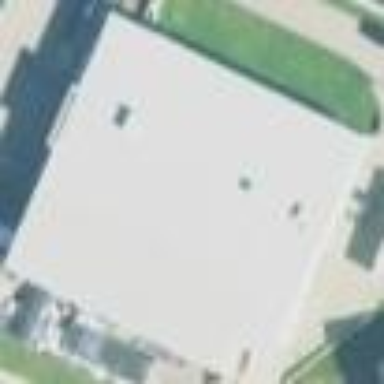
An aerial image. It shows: Hardware shop located within building.